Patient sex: F
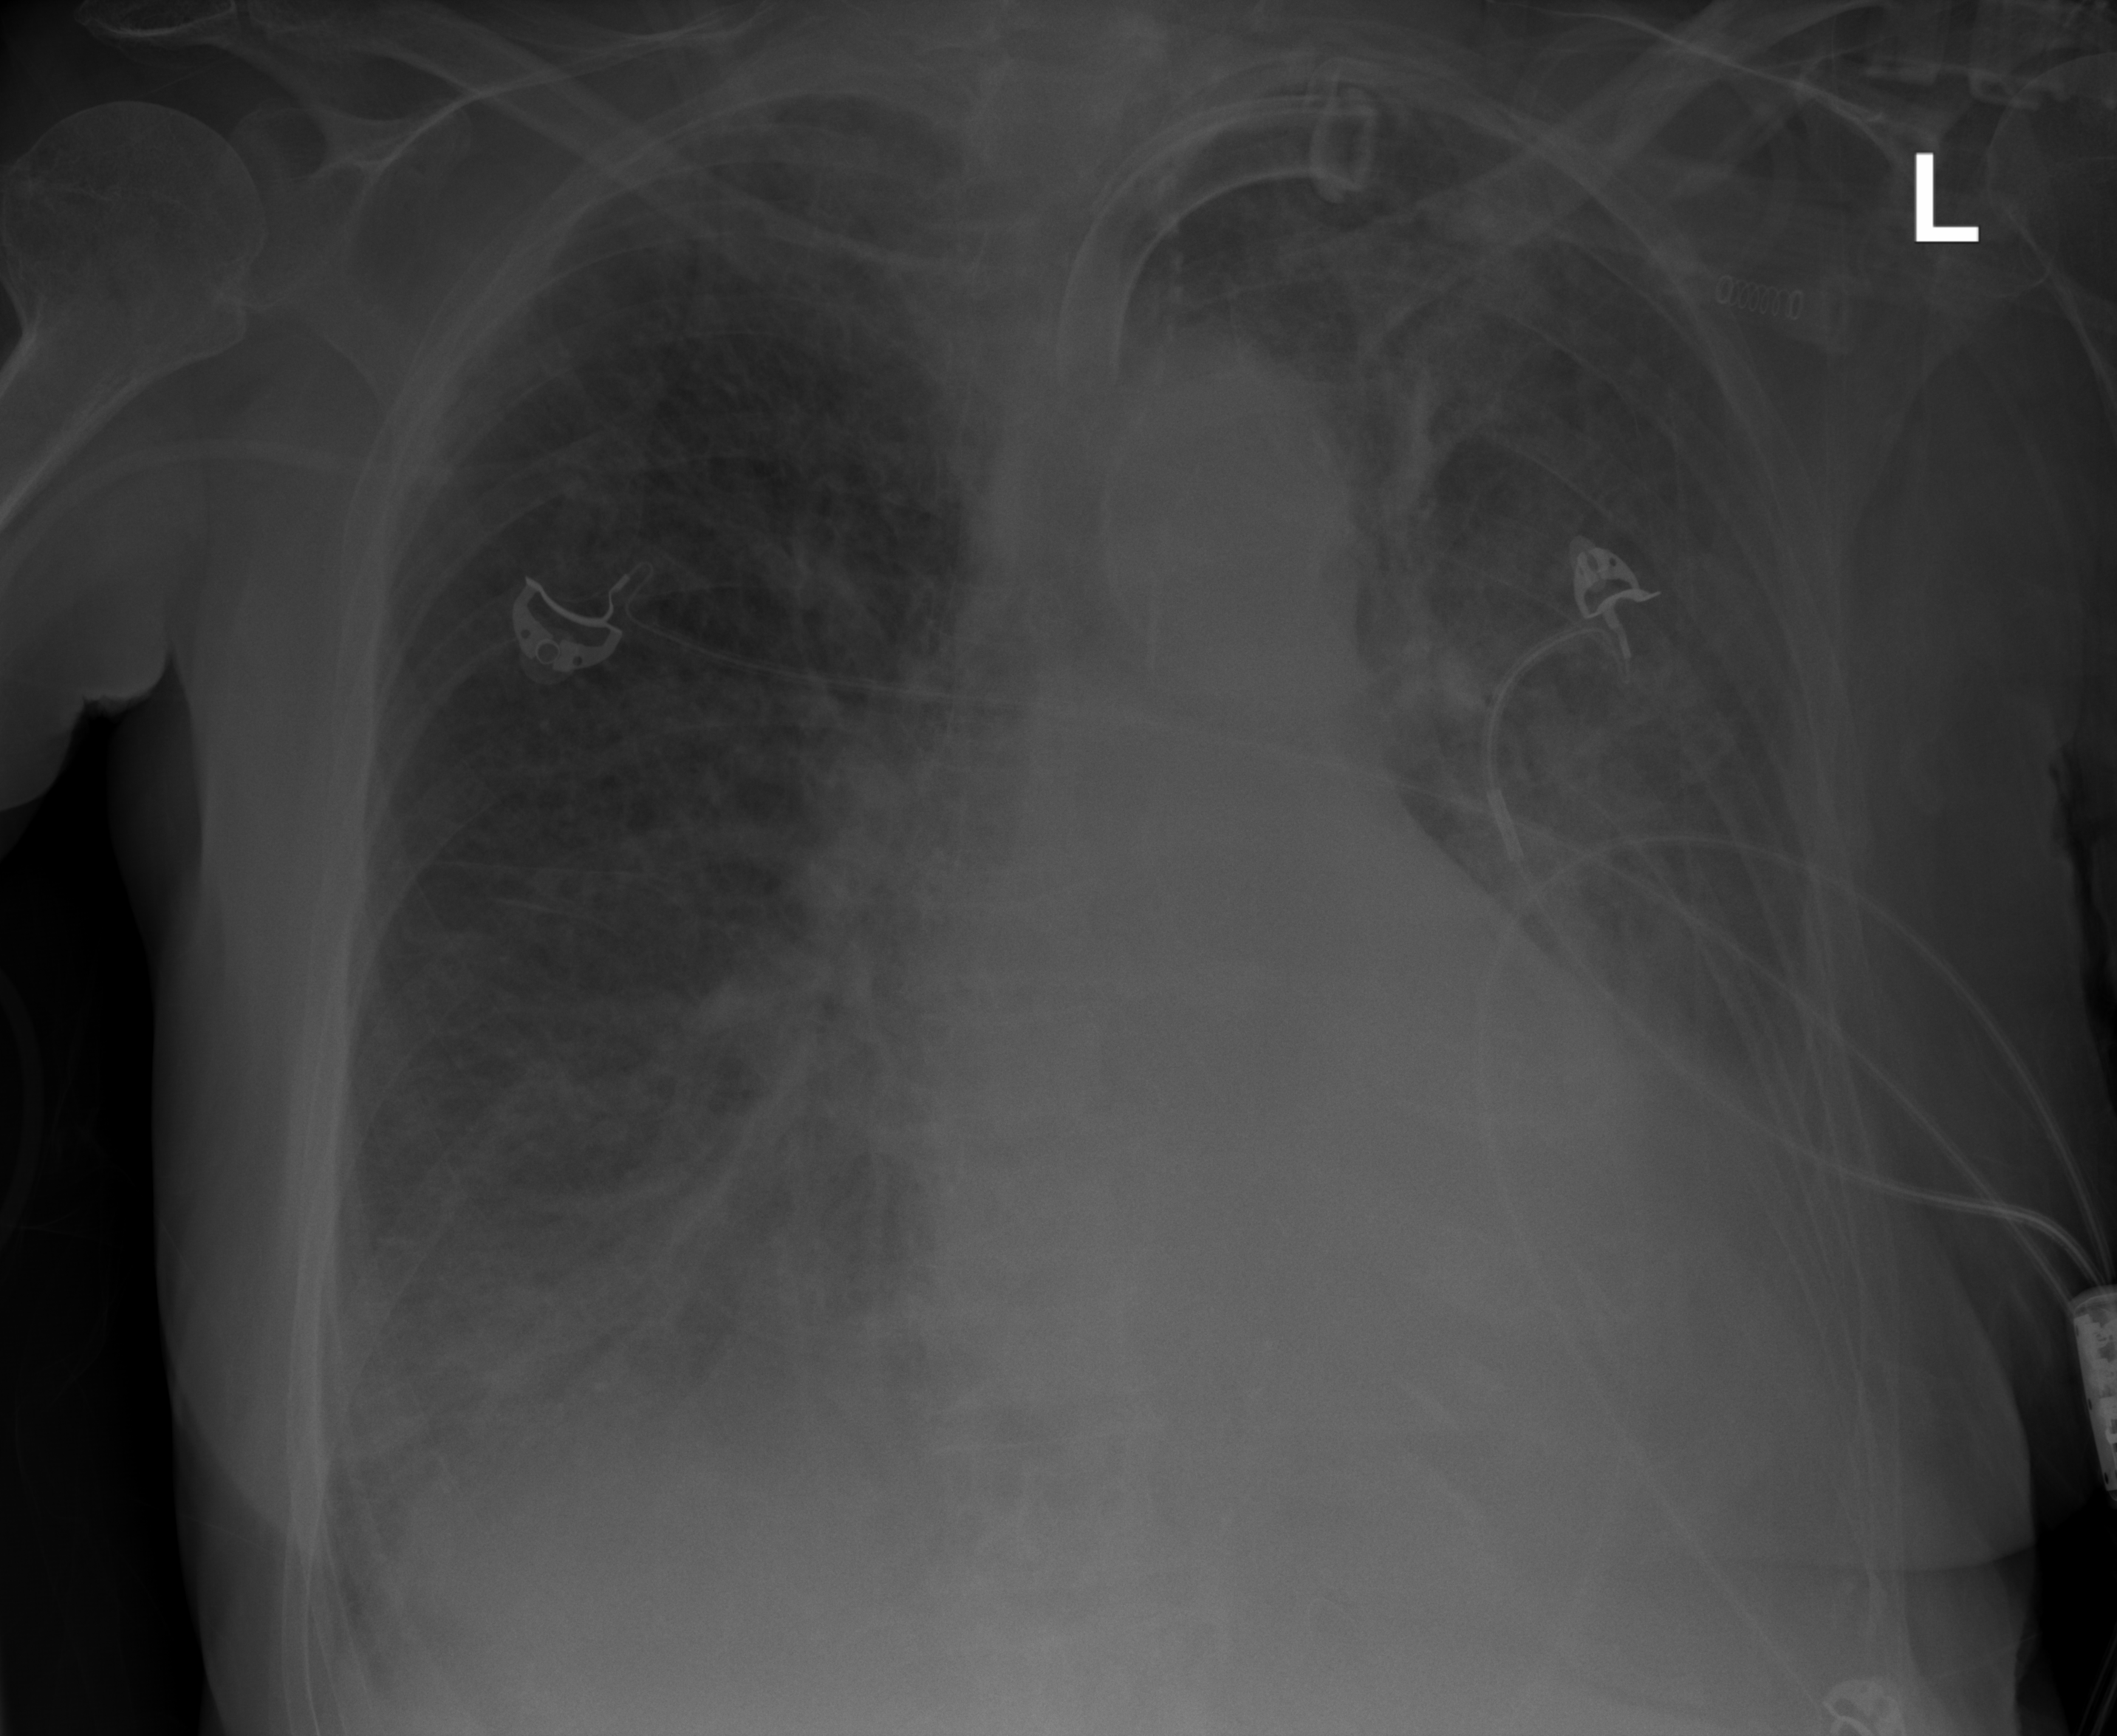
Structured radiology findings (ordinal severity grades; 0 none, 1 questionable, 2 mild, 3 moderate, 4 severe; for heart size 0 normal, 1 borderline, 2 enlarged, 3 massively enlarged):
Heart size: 2
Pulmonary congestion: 2
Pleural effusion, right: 2
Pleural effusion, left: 2
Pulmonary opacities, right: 2
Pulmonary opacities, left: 2
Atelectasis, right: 3
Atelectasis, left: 2